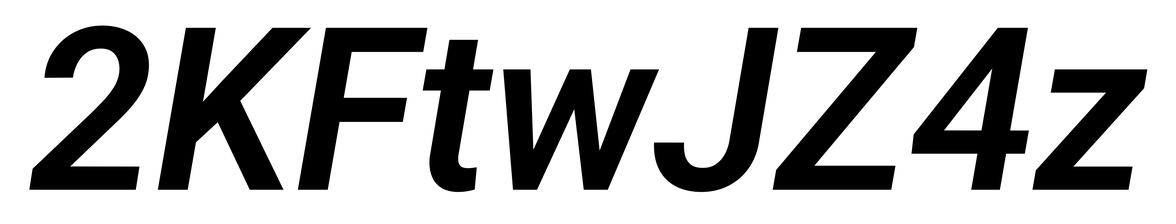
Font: Roboto-Italic_SemiBold_Italic